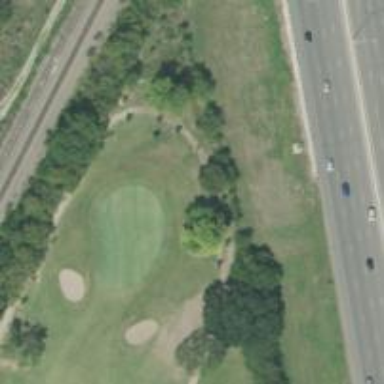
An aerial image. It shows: View of golf hole.